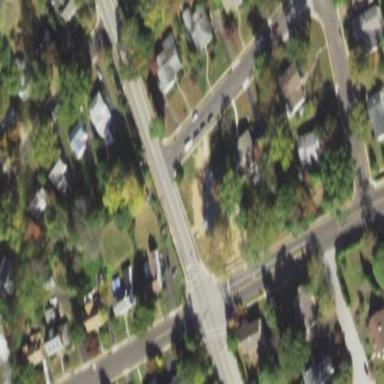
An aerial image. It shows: Sidewalk along the footway.